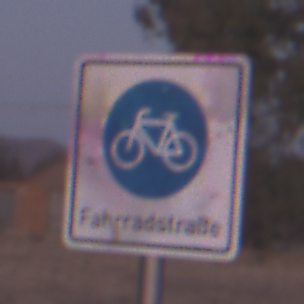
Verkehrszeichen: BeginnFahrradstrasse
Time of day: SunriseSunset
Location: Outdoor (Nature)
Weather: Clear
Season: NotSpecified
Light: Natural